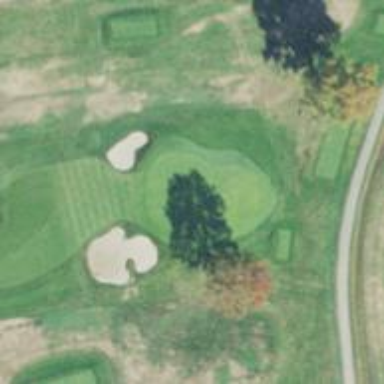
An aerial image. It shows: View of golf hole.